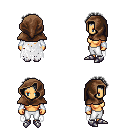
a pixel art fantasy rpg character, female body template, human, tanned skin, white tattered cape, white pants, gray curly afro hairstyle, cloth hood, white cloth bracers, metal boots, four views (front, back, left, right), 2x2 character sprite sheet, small pixel art, hard edges, no anti-aliasing